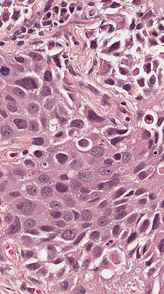
Tumor epithelial tissue: yes
Tumor-associated stroma tissue: yes
Normal tissue: no